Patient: sex M, age 68
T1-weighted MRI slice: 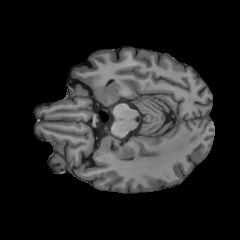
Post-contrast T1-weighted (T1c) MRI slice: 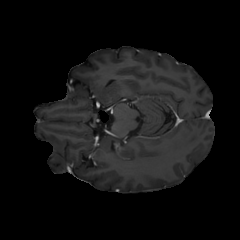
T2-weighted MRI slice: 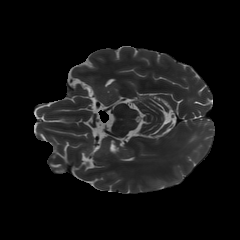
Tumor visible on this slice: no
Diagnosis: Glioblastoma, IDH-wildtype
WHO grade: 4